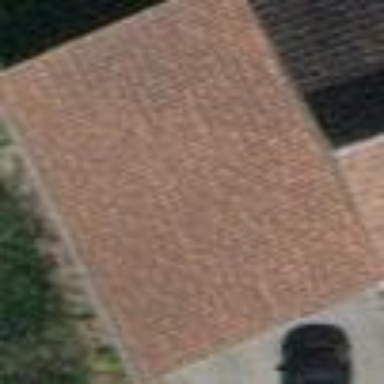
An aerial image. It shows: View of roof of building.